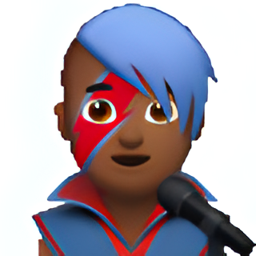
Name: male singer type 5
Emoji: 👨🏾‍🎤
Group: People & Body
Sub-group: person-role